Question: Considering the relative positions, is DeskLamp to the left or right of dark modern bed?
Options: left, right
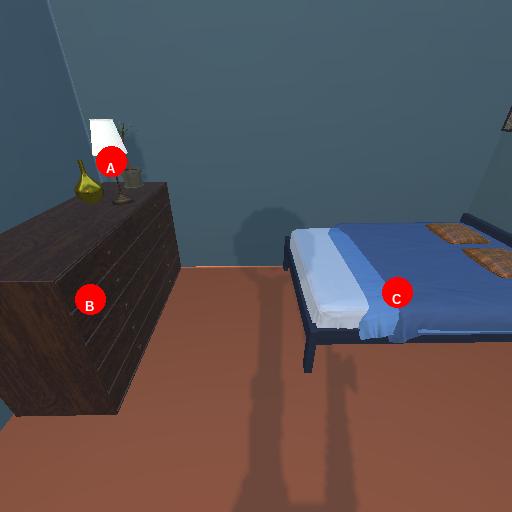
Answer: left